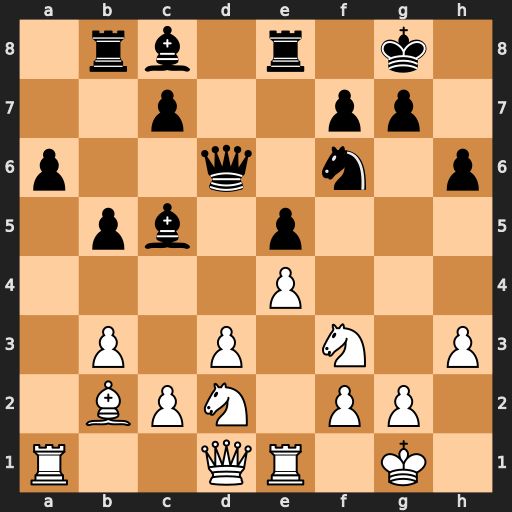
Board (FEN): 1rb1r1k1/2p2pp1/p2q1n1p/1pb1p3/4P3/1P1P1N1P/1BPN1PP1/R2QR1K1
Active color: w
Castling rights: -
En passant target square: -
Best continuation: d4 Bxd4 Bxd4